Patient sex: F
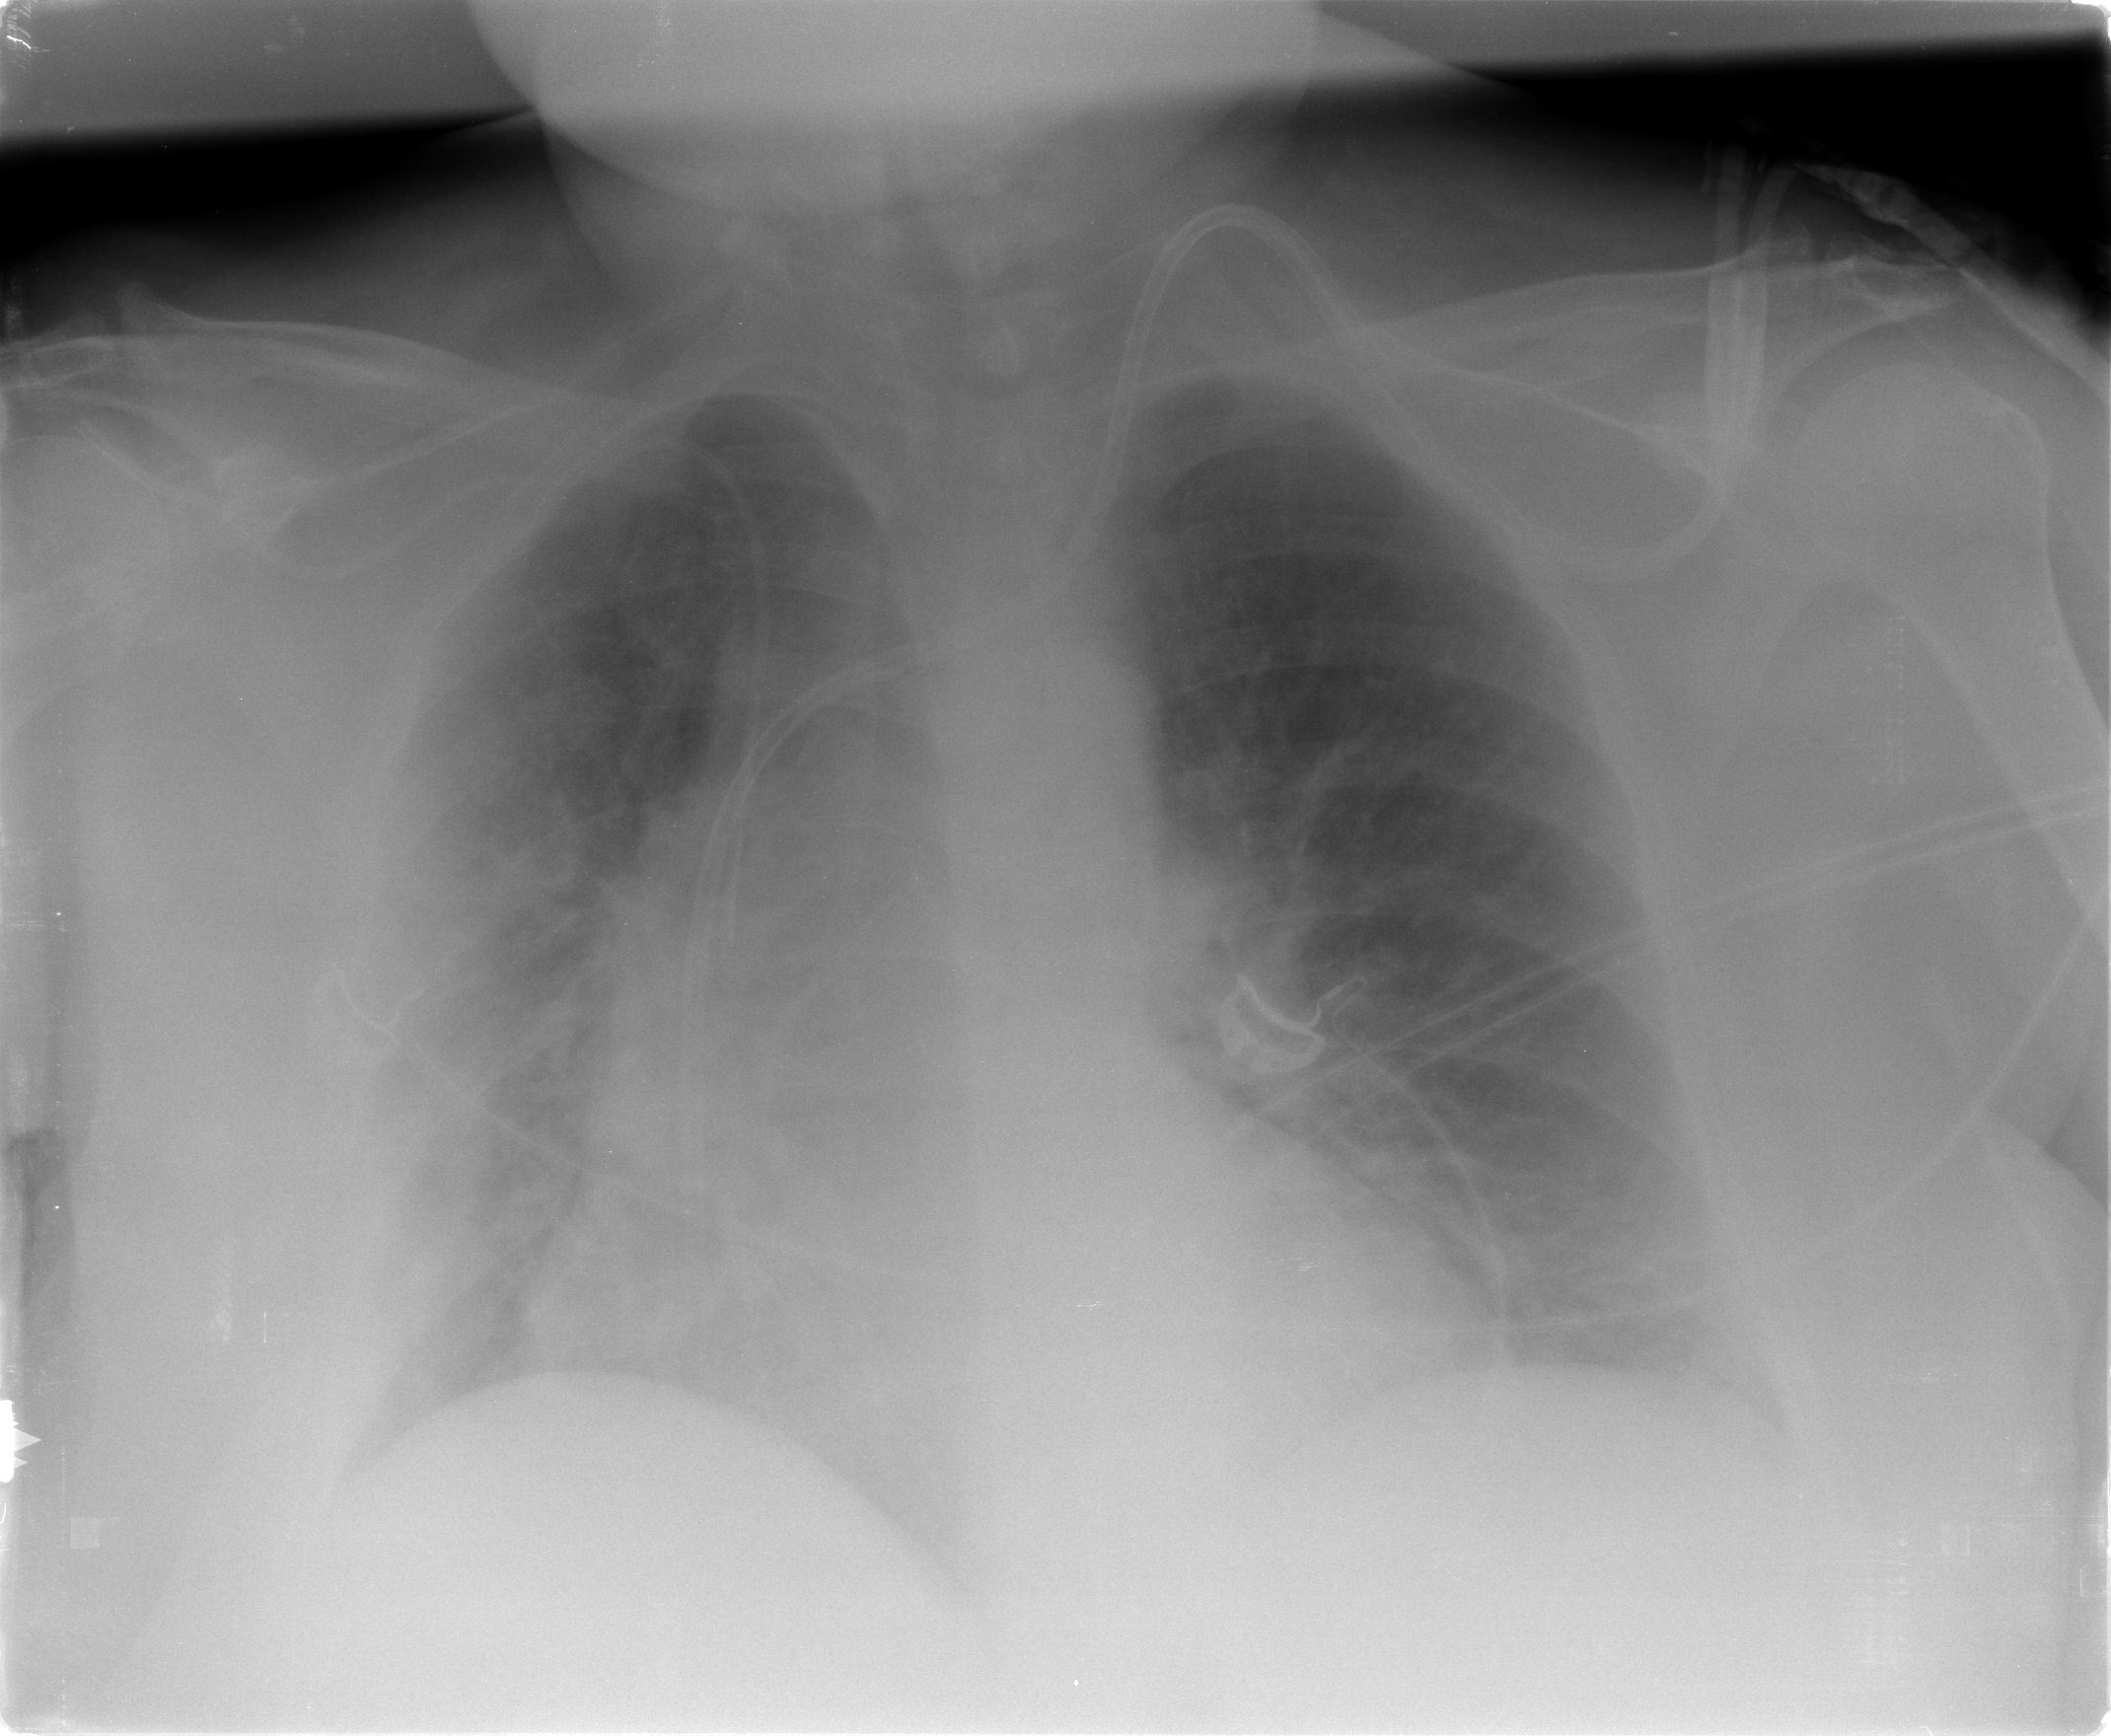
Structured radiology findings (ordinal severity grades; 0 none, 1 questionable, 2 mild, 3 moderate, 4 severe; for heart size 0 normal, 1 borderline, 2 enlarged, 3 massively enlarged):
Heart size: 2
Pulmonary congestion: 2
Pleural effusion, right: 2
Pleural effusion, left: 2
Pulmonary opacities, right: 2
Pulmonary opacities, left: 2
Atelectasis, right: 2
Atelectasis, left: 1